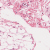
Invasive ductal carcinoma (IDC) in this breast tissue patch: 0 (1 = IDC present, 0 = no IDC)